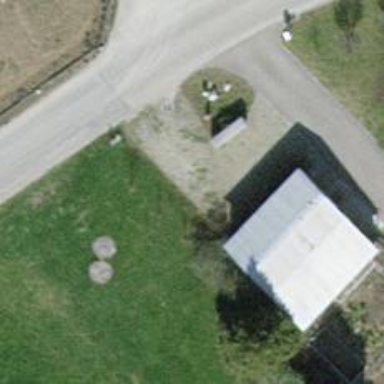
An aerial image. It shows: Driveway with grass paver surface.